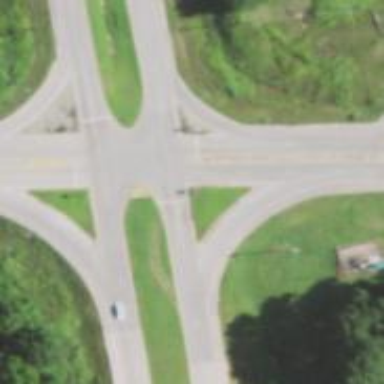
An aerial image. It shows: Stop road.